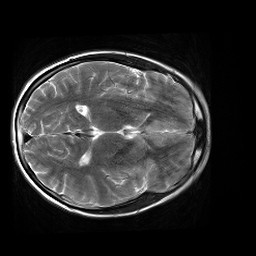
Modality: T2w
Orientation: axial
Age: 21
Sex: female
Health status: healthy
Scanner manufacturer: siemens
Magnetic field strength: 3 T
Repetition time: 4.01 s
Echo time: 0.116 s